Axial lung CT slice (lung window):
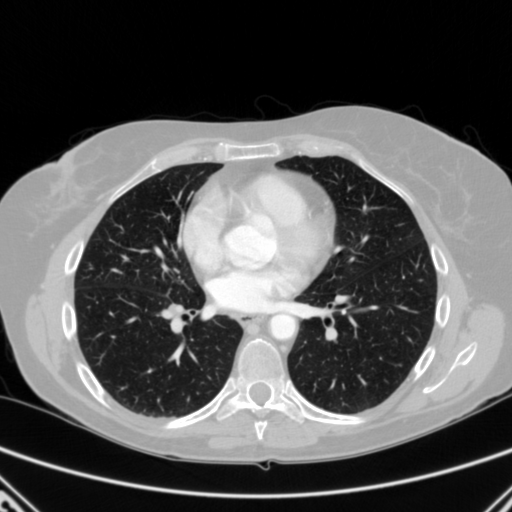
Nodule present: no